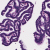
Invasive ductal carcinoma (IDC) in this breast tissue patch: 0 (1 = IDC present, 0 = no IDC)